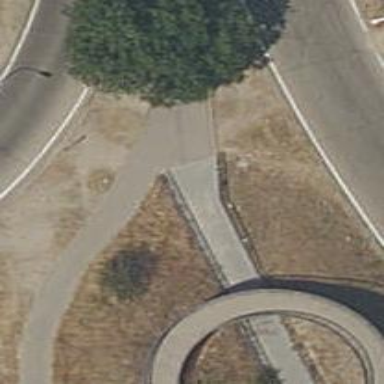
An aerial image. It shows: Footway road with cycle track.